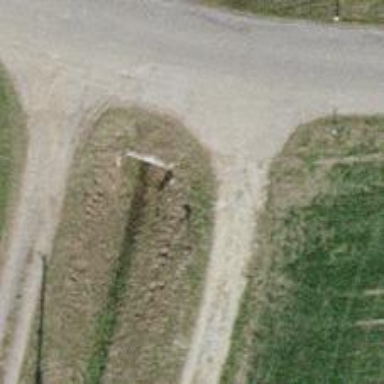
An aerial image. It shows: Culvert tunnel.